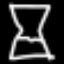
Label: hourglass